Question: Lets say I have a typical hierarchy like this:

What I want is to have a specific move() implementation for every class. So if I have the next code:
'''
List<Vehicle> vehicles = GetVehicles();
foreach (Vehicle v in vehicles)
{
v.move();
}
'''
The call to has to be made to the corresponding move() implementation depending on the class of v in runtime
I tried with virtual and override but if I call move() in a RedCar instance, it jumps to Car.move() (I guess this is because is the next override under Vehicle)
Any clue how can be done?
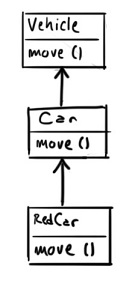
Answer: Here is a sample code which works. I had this code handy so thought of posting it.
'''
public class Vehicle
{
public virtual void Move()
{
Console.WriteLine("Vehicle Moving");
}
}
public class Car : Vehicle
{
public override void Move()
{
Console.WriteLine("Car Moving");
}
}
public class RedCar : Vehicle
{
public override void Move()
{
Console.WriteLine("Red car Moving");
}
}
class Program
{
static void Main(string[] args)
{
var vehicles = new List<Vehicle>
{
new RedCar(), new Car(),new Vehicle()
};
foreach (var vehicle in vehicles)
{
vehicle.Move();
}
}
}
'''